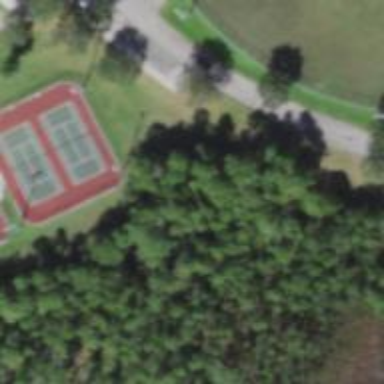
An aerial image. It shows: Disc golf basket.